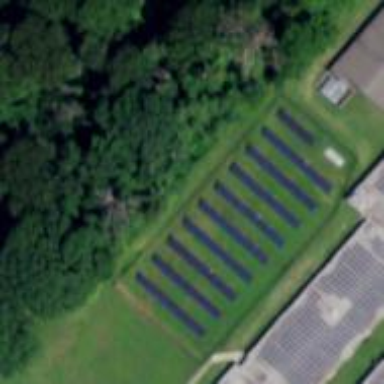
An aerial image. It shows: Solar power generator.